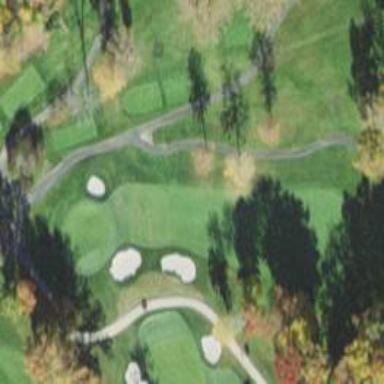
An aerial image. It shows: Path for both roads and golfers.